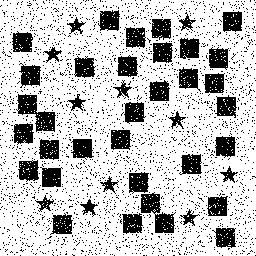
Squares: 33
Triangles: 0
Stars: 11
Total shapes: 44